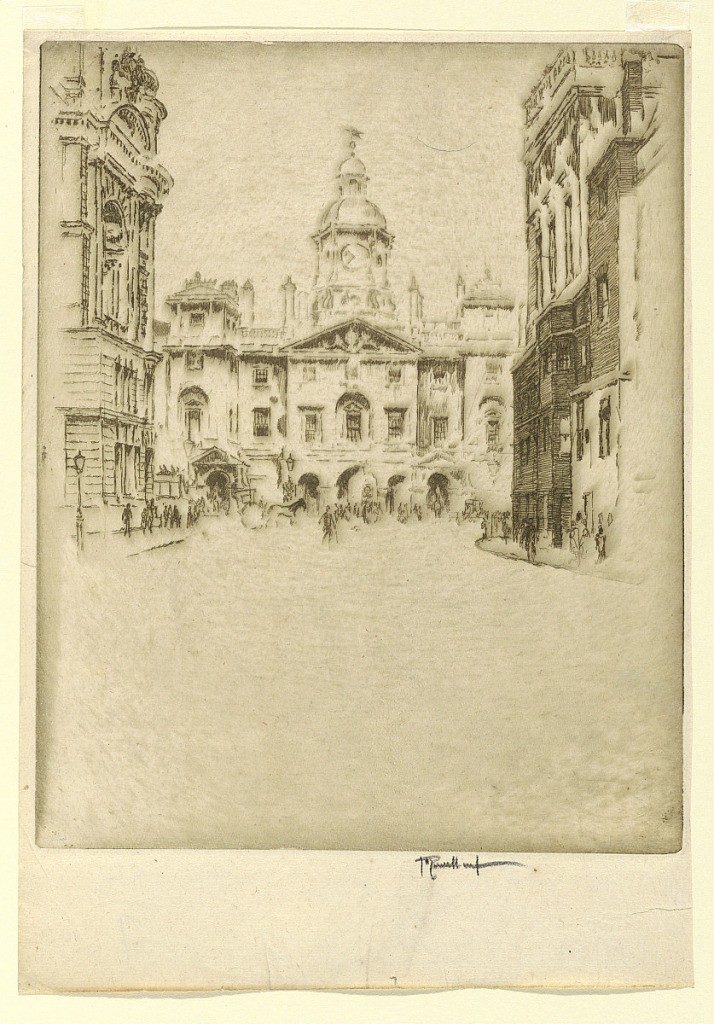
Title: The Horse Guards
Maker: Joseph Pennell, American, active England, 1857–1926
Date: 1907
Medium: Etching in black ink on paper
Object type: Print
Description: The Horse Guards building is seen at the end of Horse Guards Avenue, with the Bank at the right. Many figures in the street.